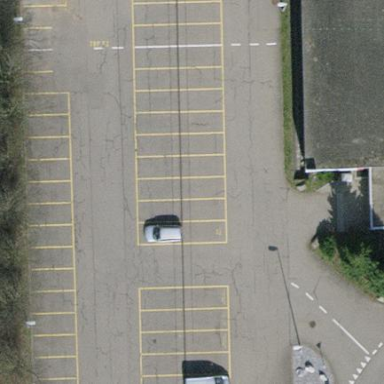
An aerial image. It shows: Paved parking area.